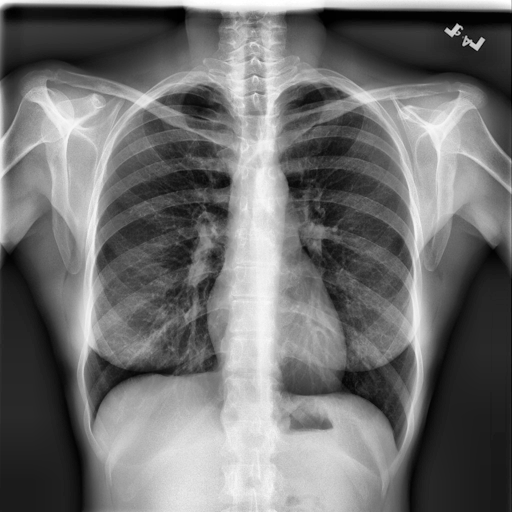
Finding: NORMAL